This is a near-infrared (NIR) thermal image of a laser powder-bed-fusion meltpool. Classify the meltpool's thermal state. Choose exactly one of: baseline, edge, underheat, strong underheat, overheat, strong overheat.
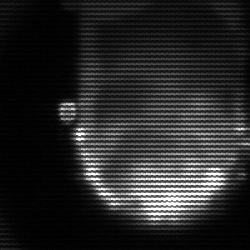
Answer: baseline